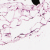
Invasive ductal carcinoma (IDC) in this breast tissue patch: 0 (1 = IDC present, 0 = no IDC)